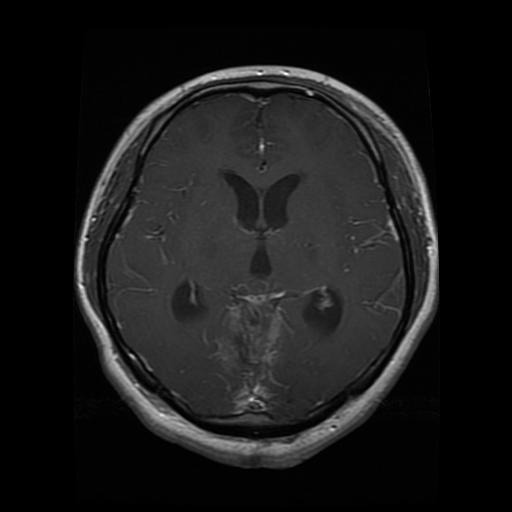
Label: glioma